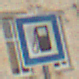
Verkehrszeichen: Tankstelle
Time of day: MorningAfternoon
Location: Outdoor (Nature)
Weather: PartlyCloudy
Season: Autumn
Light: Natural